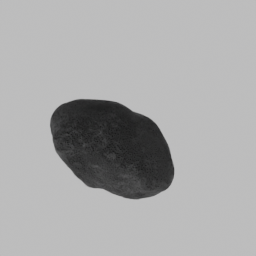
Label: nature